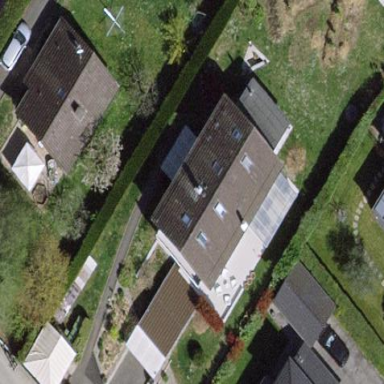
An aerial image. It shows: Garden enclosed by fence.